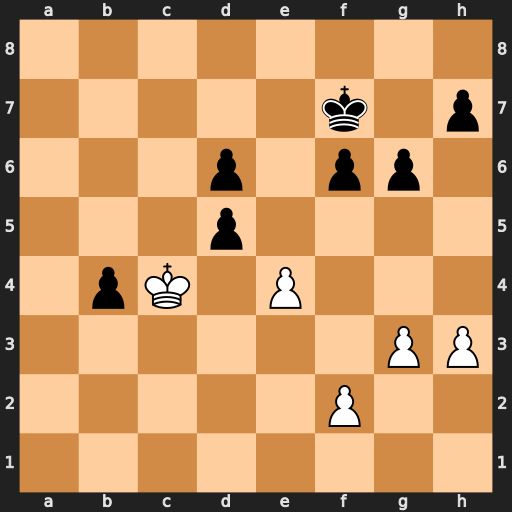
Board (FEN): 8/5k1p/3p1pp1/3p4/1pK1P3/6PP/5P2/8
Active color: w
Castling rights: -
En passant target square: -
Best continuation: exd5 g5 Kxb4